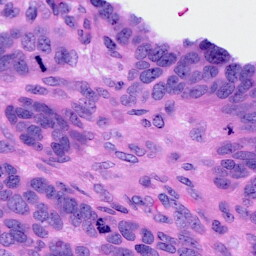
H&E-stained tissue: Ovarian